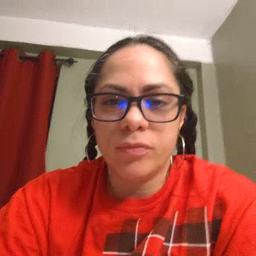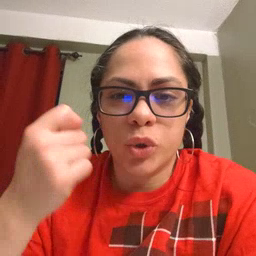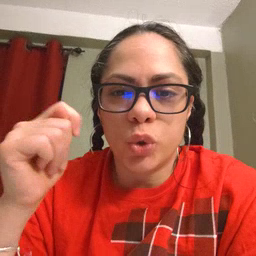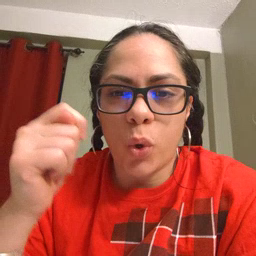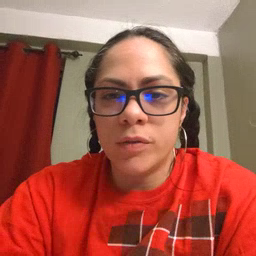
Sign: toy